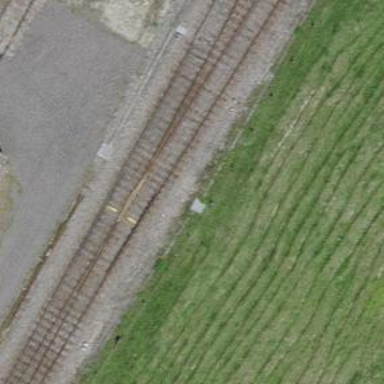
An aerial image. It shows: Single railway track with electrified contact line.